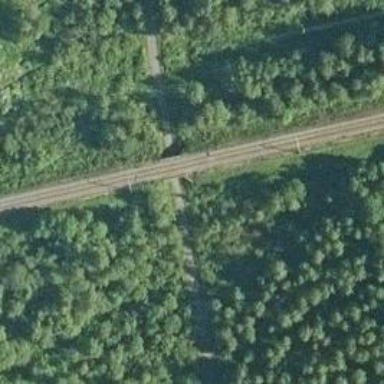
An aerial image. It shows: Bridge over railway with continuous electrified contact line.